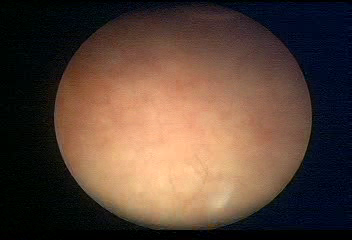
Modality: WLC
Class: Normal mucosa
Bladder cancer association: No